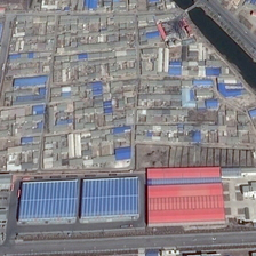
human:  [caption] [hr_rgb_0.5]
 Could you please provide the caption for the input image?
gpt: There is a road and a dark blue river beside the industrial area

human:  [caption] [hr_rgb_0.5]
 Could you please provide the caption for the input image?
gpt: Next to the two blue industrial buildings is a red industrial building

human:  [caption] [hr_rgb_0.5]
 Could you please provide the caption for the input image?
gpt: There are red industrial houses next to one blue industrial house

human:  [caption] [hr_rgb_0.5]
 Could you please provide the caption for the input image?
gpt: There is a road and a dark blue river by the industrial zone

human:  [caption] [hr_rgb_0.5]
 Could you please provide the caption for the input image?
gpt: There is a road and a dark blu e river next to the industrial area